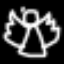
Label: angel